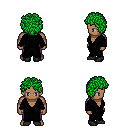
a pixel art fantasy rpg character, male body template, human, dark skin, gray robe, magenta pants, green curly afro hairstyle, black shoes, four views (front, back, left, right), 2x2 character sprite sheet, small pixel art, hard edges, no anti-aliasing